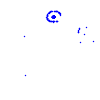
Particle: kaon